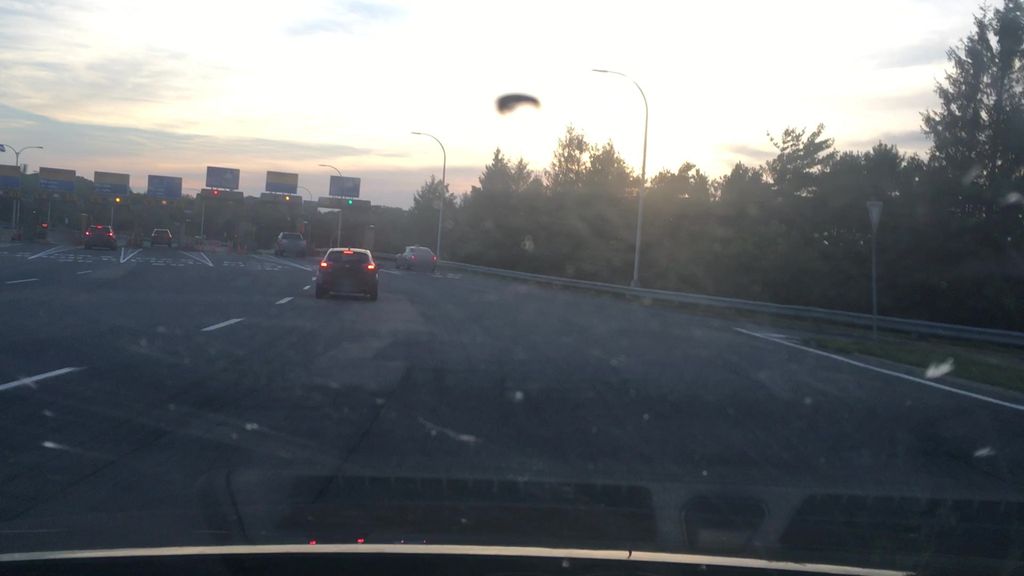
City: halifax